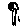
Label: tree